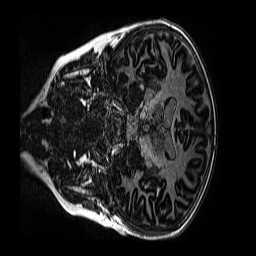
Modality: MP2RAGE
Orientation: coronal
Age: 11
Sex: male
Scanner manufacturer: siemens
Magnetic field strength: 3 T
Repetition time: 4 s
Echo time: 0.00299 s